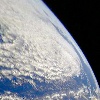
Label: cloud